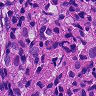
Metastatic tissue present: yes